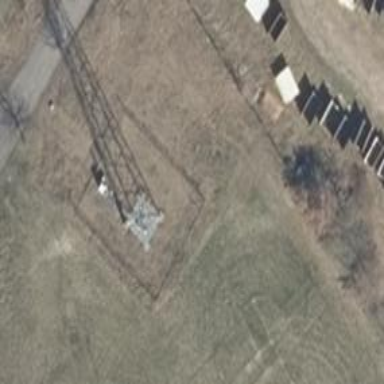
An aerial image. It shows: Communication mast tower.